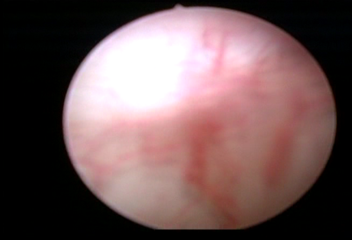
Modality: WLC
Class: Normal mucosa
Bladder cancer association: No